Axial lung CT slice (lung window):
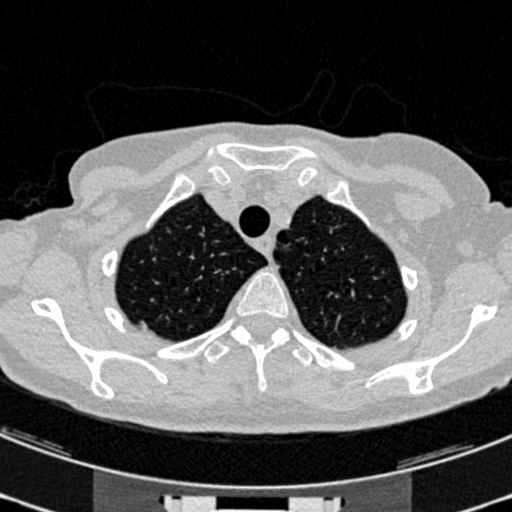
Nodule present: no